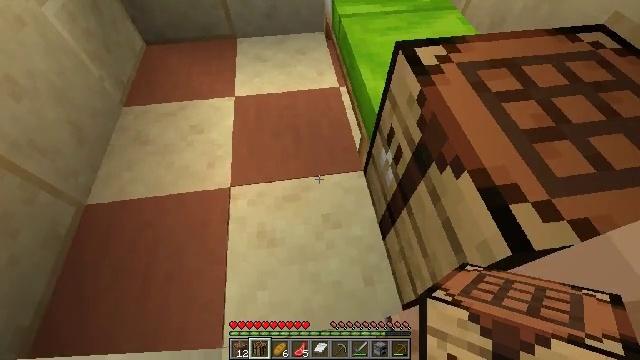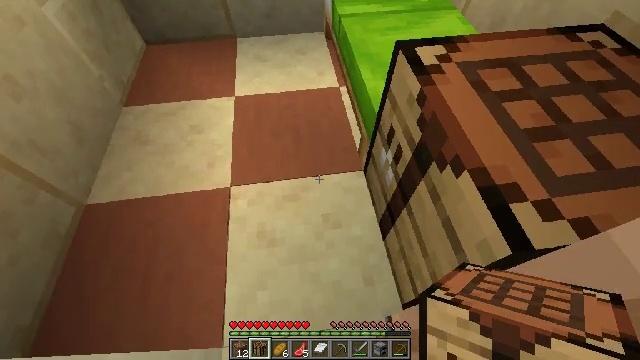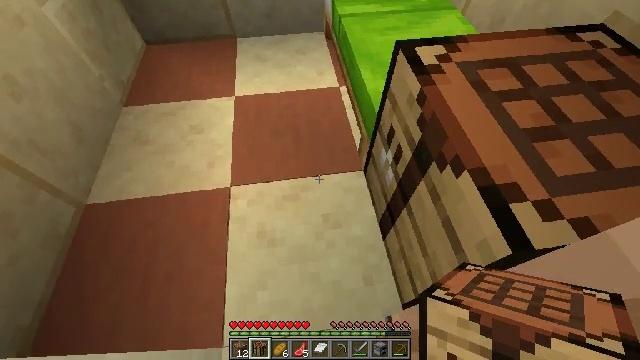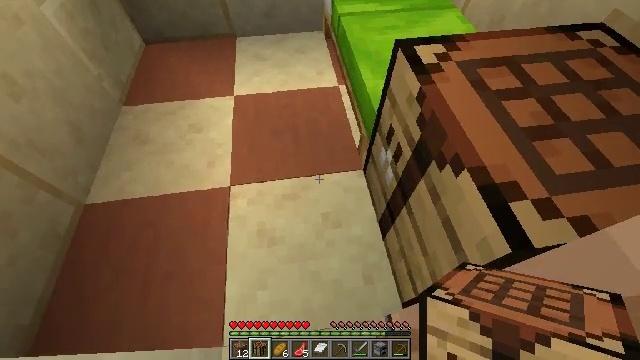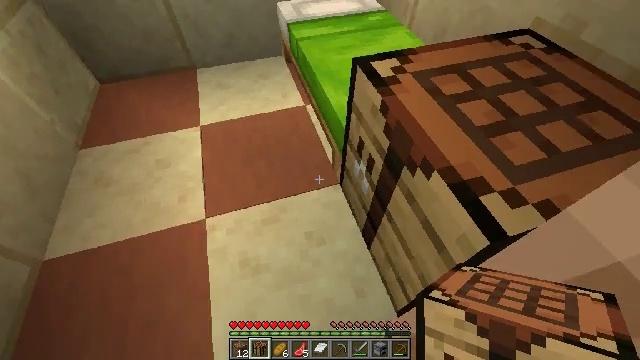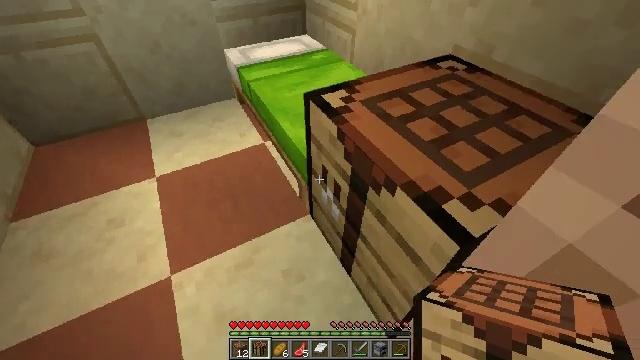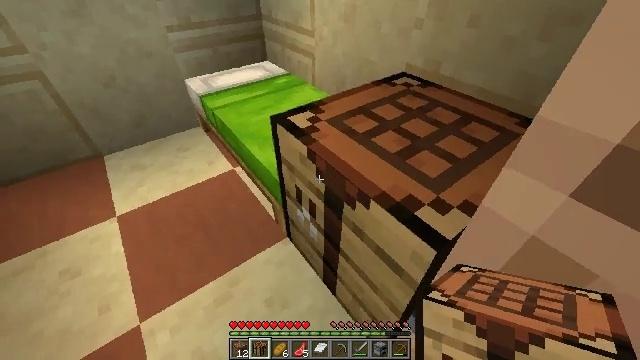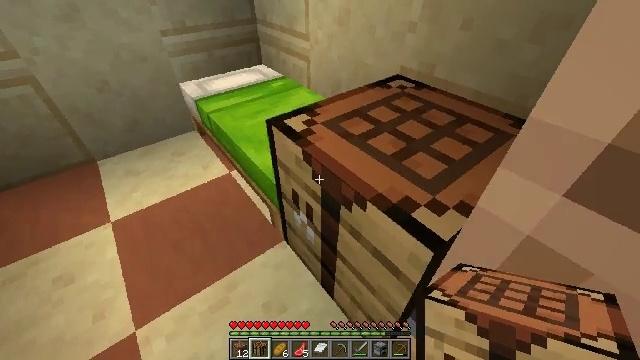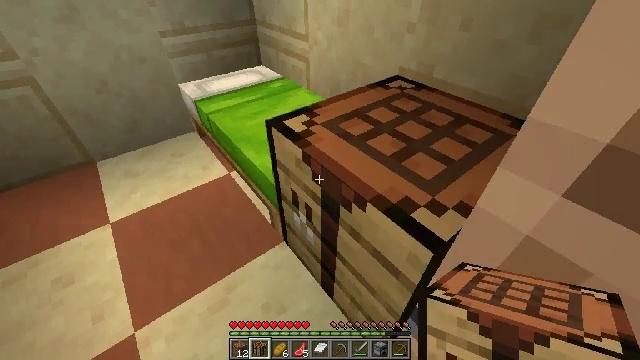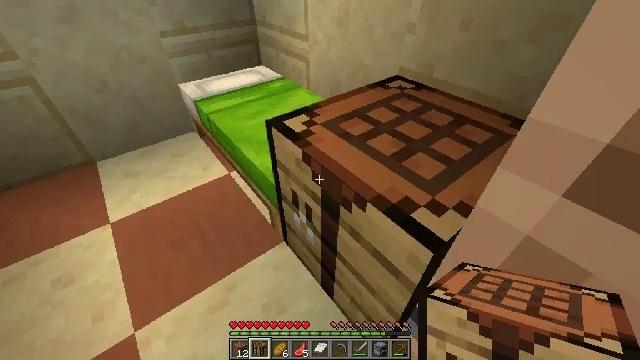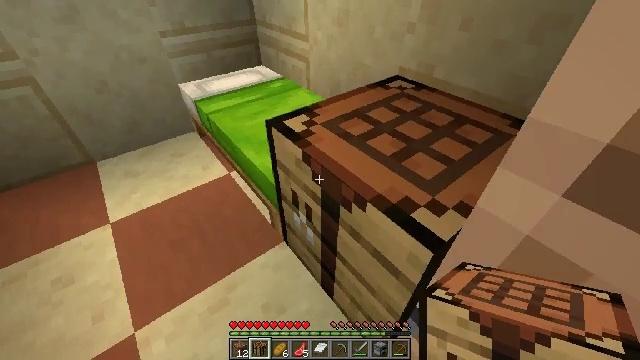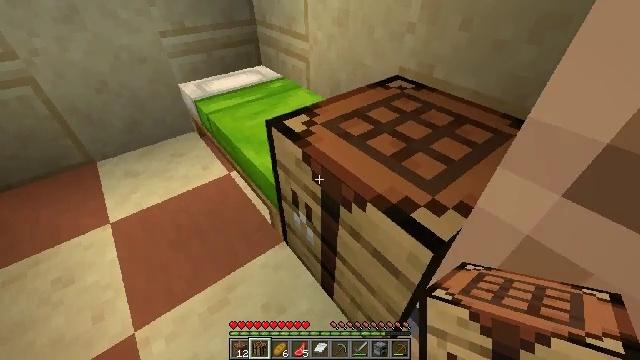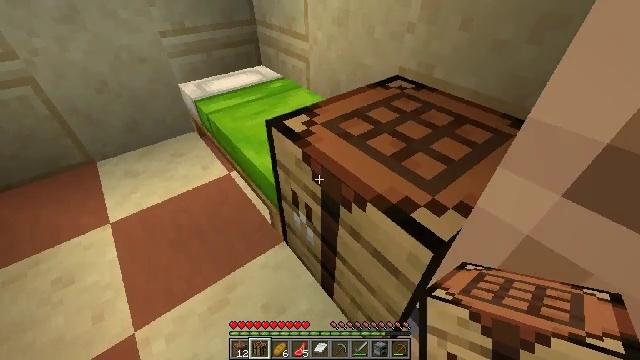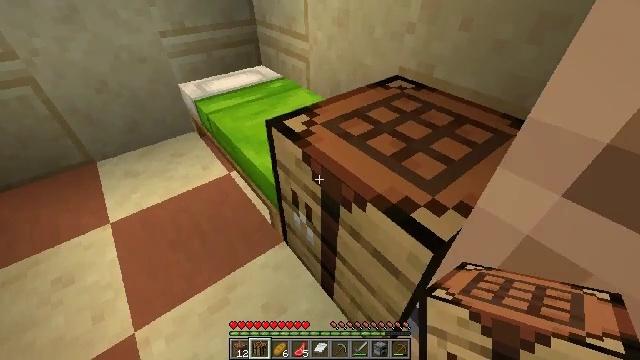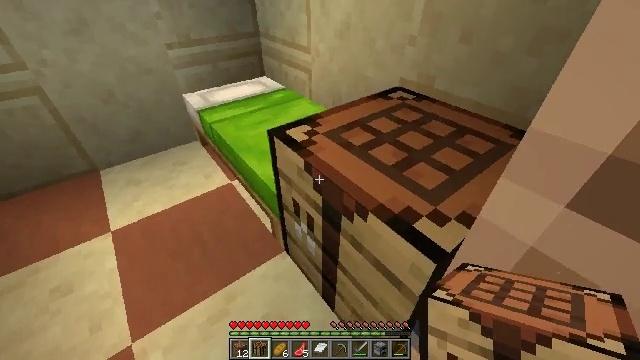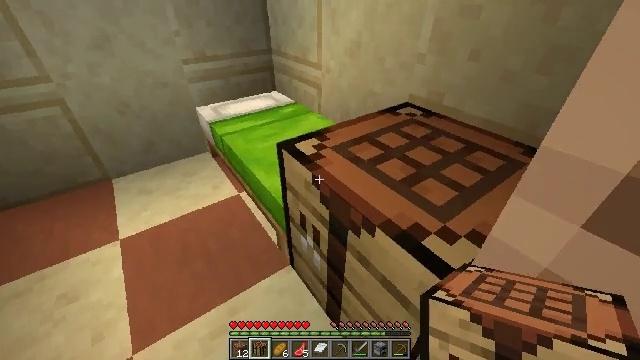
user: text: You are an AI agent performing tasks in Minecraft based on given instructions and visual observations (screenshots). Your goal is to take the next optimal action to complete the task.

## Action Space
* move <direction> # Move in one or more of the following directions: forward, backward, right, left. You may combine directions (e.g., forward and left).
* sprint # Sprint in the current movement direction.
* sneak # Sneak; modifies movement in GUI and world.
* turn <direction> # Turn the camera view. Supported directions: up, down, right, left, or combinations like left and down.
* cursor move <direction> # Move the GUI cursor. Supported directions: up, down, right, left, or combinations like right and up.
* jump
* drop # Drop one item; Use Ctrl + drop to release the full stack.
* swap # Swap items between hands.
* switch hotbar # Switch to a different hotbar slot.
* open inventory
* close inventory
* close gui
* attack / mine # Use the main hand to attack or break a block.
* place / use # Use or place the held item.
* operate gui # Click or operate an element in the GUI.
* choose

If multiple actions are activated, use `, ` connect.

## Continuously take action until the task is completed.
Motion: motion action
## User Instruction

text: Gather the jungle fence gate from your structure.
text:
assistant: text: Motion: no_op
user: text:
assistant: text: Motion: no_op
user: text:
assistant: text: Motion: no_op
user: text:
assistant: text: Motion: turn right and up
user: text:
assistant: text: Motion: turn right and up
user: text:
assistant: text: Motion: turn right and up
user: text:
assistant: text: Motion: turn right
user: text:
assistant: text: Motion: no_op
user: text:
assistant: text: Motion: no_op
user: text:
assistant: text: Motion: no_op
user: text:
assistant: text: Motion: no_op
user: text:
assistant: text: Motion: no_op
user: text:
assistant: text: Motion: no_op
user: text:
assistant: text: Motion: turn up
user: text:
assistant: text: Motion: turn left and up
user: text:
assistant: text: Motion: turn left
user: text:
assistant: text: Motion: turn left
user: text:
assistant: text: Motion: turn right
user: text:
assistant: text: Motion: turn down
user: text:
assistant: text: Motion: turn right
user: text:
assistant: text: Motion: turn right
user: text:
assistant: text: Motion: move right, turn right
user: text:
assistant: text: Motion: move right, turn right
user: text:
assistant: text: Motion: move right, turn right
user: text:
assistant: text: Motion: move right, turn right
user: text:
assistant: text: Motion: move forward and move right
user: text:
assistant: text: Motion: move forward and move right
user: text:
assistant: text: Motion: move forward and move right
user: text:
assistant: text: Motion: move forward and move right
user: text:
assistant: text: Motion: move forward and move right